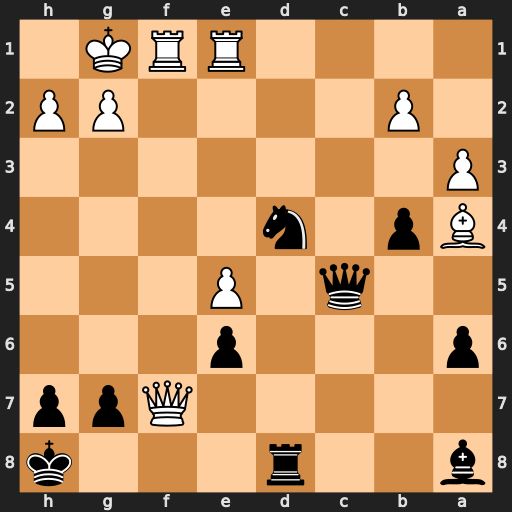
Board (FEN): b2r3k/5Qpp/p3p3/2q1P3/Bp1n4/P7/1P4PP/4RRK1
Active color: b
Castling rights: -
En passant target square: -
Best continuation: Nf3+ Kh1 Nxe1